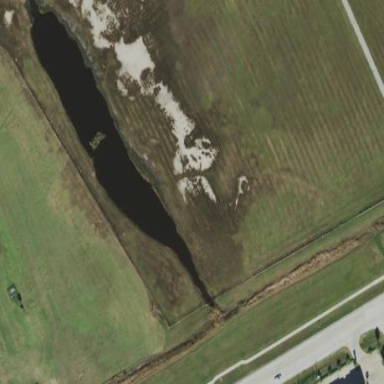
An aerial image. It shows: Retention basin containing natural water.